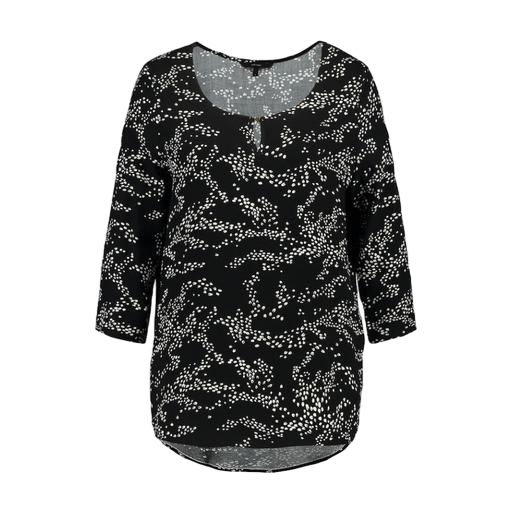
black plus size printed t-shirt only macy, black petite printed high-low top only macy, black petite printed top only macy, white background